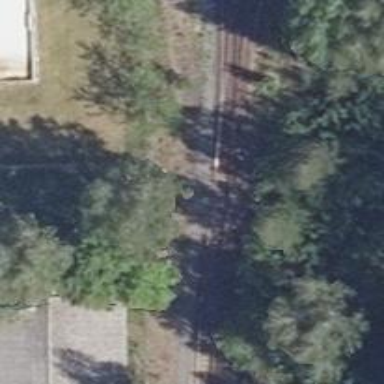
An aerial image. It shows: Railway switch.